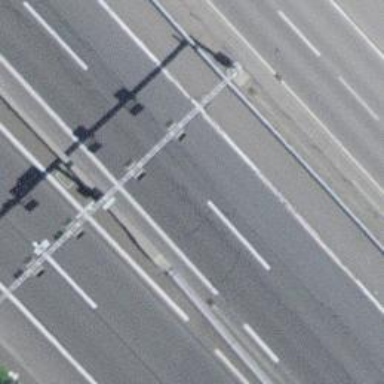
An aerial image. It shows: View of motorway.